Question: this is quite an elaborate problem for me that i've been trying to figure out for a while now. Even explaining it is a little difficult for me but i'll give it a try.
I am using a gutted version of the Snake Android sample. Pretty much I am using the TileView class verbatim and am only trying to display a few tiles on the screen. Instead of the SnakeView class I am using a GameView class in which I only included the code I thought necessary to display a tile on the screen. Here is the class
'''
public class GameView extends TileView {
/**
* Labels for the drawables that will be loaded into the TileView class
*/
private static final int RED_STAR = 1;
private static final int YELLOW_STAR = 2;
private static final int GREEN_STAR = 3;
/**
* mMoveDelay: number of milliseconds between animations.
*/
private long mMoveDelay = 600;
/**
* mLastMove: tracks the absolute time when the last animation happened.
*/
private long mLastMove;
/**
* Create a simple handler that we can use to cause animation to happen. We
* set ourselves as a target and we can use the sleep()
* function to cause an update/invalidate to occur at a later date.
*/
private RefreshHandler mRedrawHandler = new RefreshHandler();
class RefreshHandler extends Handler {
@Override
public void handleMessage(Message msg) {
GameView.this.update();
GameView.this.invalidate();
}
public void sleep(long delayMillis) {
this.removeMessages(0);
sendMessageDelayed(obtainMessage(0), delayMillis);
}
};
/**
* Constructs a GameView based on inflation from XML
*
* @param context
* @param attrs
*/
public GameView(Context context, AttributeSet attrs) {
super(context, attrs);
initGameView();
}
public GameView(Context context, AttributeSet attrs, int defStyle) {
super(context, attrs, defStyle);
initGameView();
}
private void initGameView() {
setFocusable(true);
Resources r = this.getContext().getResources();
resetTiles(4);
loadTile(RED_STAR, r.getDrawable(R.drawable.redstar));
loadTile(YELLOW_STAR, r.getDrawable(R.drawable.yellowstar));
loadTile(GREEN_STAR, r.getDrawable(R.drawable.greenstar));
}
public void initNewGame() {
// set the move delay. This tells the update method how often it should
// refresh the screen.
mMoveDelay = 600;
update();
}
public void update() {
long now = System.currentTimeMillis();
if (now - mLastMove > mMoveDelay) {
// clear any tiles on the screen
clearTiles();
updateWalls();
// draws the tiles storred in mCellularArray
//updateCellularArray();
mLastMove = now;
}
mRedrawHandler.sleep(mMoveDelay);
}
private void updateWalls() {
for (int x = 0; x < mXTileCount; x++) {
setTile(GREEN_STAR, x, 0);
setTile(GREEN_STAR, x, mYTileCount - 1);
}
for (int y = 1; y < mYTileCount - 1; y++) {
setTile(GREEN_STAR, 0, y);
setTile(GREEN_STAR, mXTileCount - 1, y);
}
}
private void updateCellularArray() {
setTile(YELLOW_STAR, 6, 7);
}
}
'''
Now what is happening is that when the updateWalls() method is called, the tiles are placed within the View and comes up like this:

Now when I uncomment out the 'updateCellularArray()' method and comment out the 'updateWalls()' the program force closes and throws a NullPointerException. After some debugging I figured out that when the updateCellular array method is called, the mTileGrid array in the TileView class is not initialized, but it is when 'updateWalls()' is called. I am completely baffled as to why this is happening. It doesn't matter if i replace the for loop with a simple 'setTile(GREEN_STAR, 3, 3);' it still force closes.
Here is the TileView class I am using (again this is the same one in the Snake sample that comes with the Android SDK):
'''
/**
* TileView: a View-variant designed for handling arrays of "icons" or other
* drawables.
*
*/
public class TileView extends View {
/**
* Parameters controlling the size of the tiles and their range within view.
* Width/Height are in pixels, and Drawables will be scaled to fit to these
* dimensions. X/Y Tile Counts are the number of tiles that will be drawn.
*/
protected static int mTileSize;
protected static int mXTileCount;
protected static int mYTileCount;
private static int mXOffset;
private static int mYOffset;
/**
* A hash that maps integer handles specified by the subclasser to the
* drawable that will be used for that reference
*/
private Bitmap[] mTileArray;
/**
* A two-dimensional array of integers in which the number represents the
* index of the tile that should be drawn at that locations
*/
private int[][] mTileGrid;
private final Paint mPaint = new Paint();
public TileView(Context context, AttributeSet attrs, int defStyle) {
super(context, attrs, defStyle);
TypedArray a = context.obtainStyledAttributes(attrs, R.styleable.TileView);
mTileSize = a.getInt(R.styleable.TileView_tileSize, 12);
a.recycle();
}
public TileView(Context context, AttributeSet attrs) {
super(context, attrs);
TypedArray a = context.obtainStyledAttributes(attrs, R.styleable.TileView);
mTileSize = a.getInt(R.styleable.TileView_tileSize, 12);
a.recycle();
}
/**
* Rests the internal array of Bitmaps used for drawing tiles, and
* sets the maximum index of tiles to be inserted
*
* @param tilecount
*/
public void resetTiles(int tilecount) {
mTileArray = new Bitmap[tilecount];
}
@Override
protected void onSizeChanged(int w, int h, int oldw, int oldh) {
mXTileCount = (int) Math.floor(w / mTileSize);
mYTileCount = (int) Math.floor(h / mTileSize);
mXOffset = ((w - (mTileSize * mXTileCount)) / 2);
mYOffset = ((h - (mTileSize * mYTileCount)) / 2);
Log.d("Tomek", "TileGrid array dimensions are: " + mXTileCount + "," + mYTileCount);
mTileGrid = new int[mXTileCount][mYTileCount];
clearTiles();
}
/**
* Function to set the specified Drawable as the tile for a particular
* integer key.
*
* @param key
* @param tile
*/
public void loadTile(int key, Drawable tile) {
Bitmap bitmap = Bitmap.createBitmap(mTileSize, mTileSize, Bitmap.Config.ARGB_8888);
Canvas canvas = new Canvas(bitmap);
tile.setBounds(0, 0, mTileSize, mTileSize);
tile.draw(canvas);
mTileArray[key] = bitmap;
}
/**
* Resets all tiles to 0 (empty)
*
*/
public void clearTiles() {
for (int x = 0; x < mXTileCount; x++) {
for (int y = 0; y < mYTileCount; y++) {
setTile(0, x, y);
}
}
}
/**
* Used to indicate that a particular tile (set with loadTile and referenced
* by an integer) should be drawn at the given x/y coordinates during the
* next invalidate/draw cycle.
*
* @param tileindex
* @param x
* @param y
*/
public void setTile(int tileindex, int x, int y) {
//Log.d("Tomek", "Attempting to set tile: " + x + "," + y);
//Log.d("Tomek", "The current value at " + x + "," + y + " is " + mTileGrid[x][y]);
//Log.d("Tomek", "It will be changed to " + tileindex);
mTileGrid[x][y] = tileindex;
}
@Override
public void onDraw(Canvas canvas) {
super.onDraw(canvas);
for (int x = 0; x < mXTileCount; x += 1) {
for (int y = 0; y < mYTileCount; y += 1) {
if (mTileGrid[x][y] > 0) {
canvas.drawBitmap(mTileArray[mTileGrid[x][y]],
mXOffset + x * mTileSize,
mYOffset + y * mTileSize,
mPaint);
}
}
}
}
}
'''
Sorry for posting all this code. Any help would be greatly appreciated.
Thanks much,
Tomek
EDIT: simplified GameView class
EDIT 2: Alright after modifying the 'updateCellularArray()' method to the following:
'''
private void updateCellularArray() {
for (int x = 0; x < mXTileCount; x++) {
setTile(GREEN_STAR, 12, 12);
}
}
'''
It finally placed the tile where I wanted it to...
<URL>
I'm starting to wonder if it has something to do with the RefreshHandler. Possibly when the RedrawHandler's sleep method is called in the update method of the GameView class. I'm not quite sure how it works so I am going to try playing around with it and see what I can come up with.
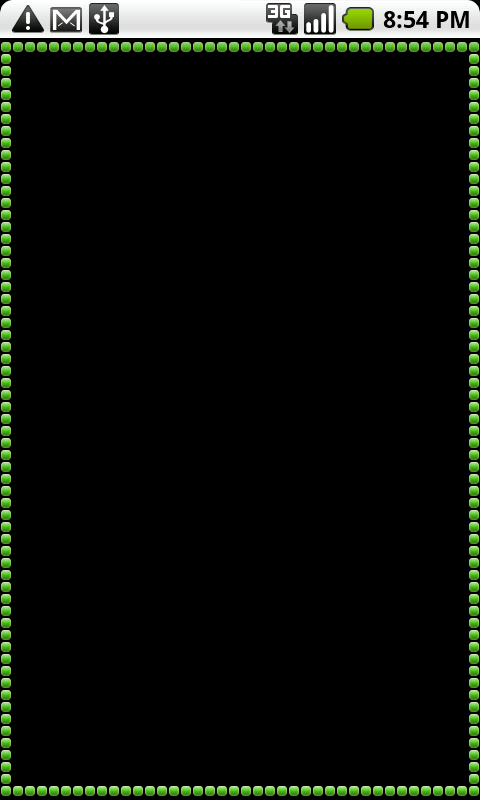
Answer: I forgot to instantiate the mLastMove variable. Modifying the declaration to:
'''
private long mLastMove = System.currentTimeMillis();
'''
fixed the problem.
Also it seems that the method used with the RefreshHandler, although clever, is outdated? Found that out with this post:
<URL>
Tomek